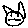
Label: cat